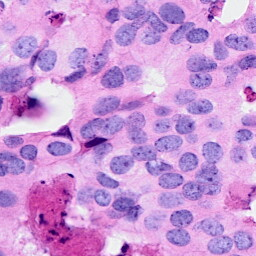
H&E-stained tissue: Breast